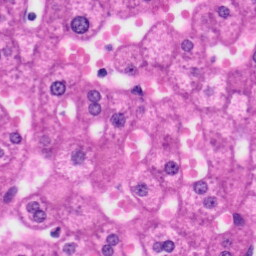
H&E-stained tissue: Liver